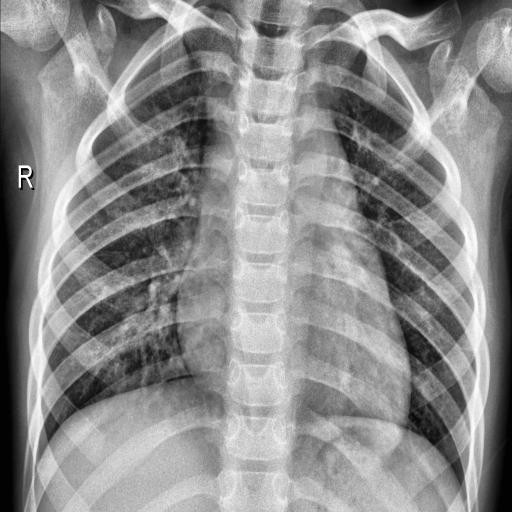
Finding: NORMAL